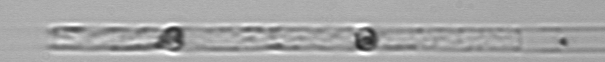
Label: Dactyliosolen_blavyanus